Question: We are evaluating CodenameOne to adopt it as our platform.
In the Showcase App, the menu buttons layout gets broken (button smaller than the image) after changing to some Themes like the "Leather".
Tested on Samsung A5.
Is it an application or platform problem? And can you fix it?
Problem screenshot:

(not enough reputation yet to post images)
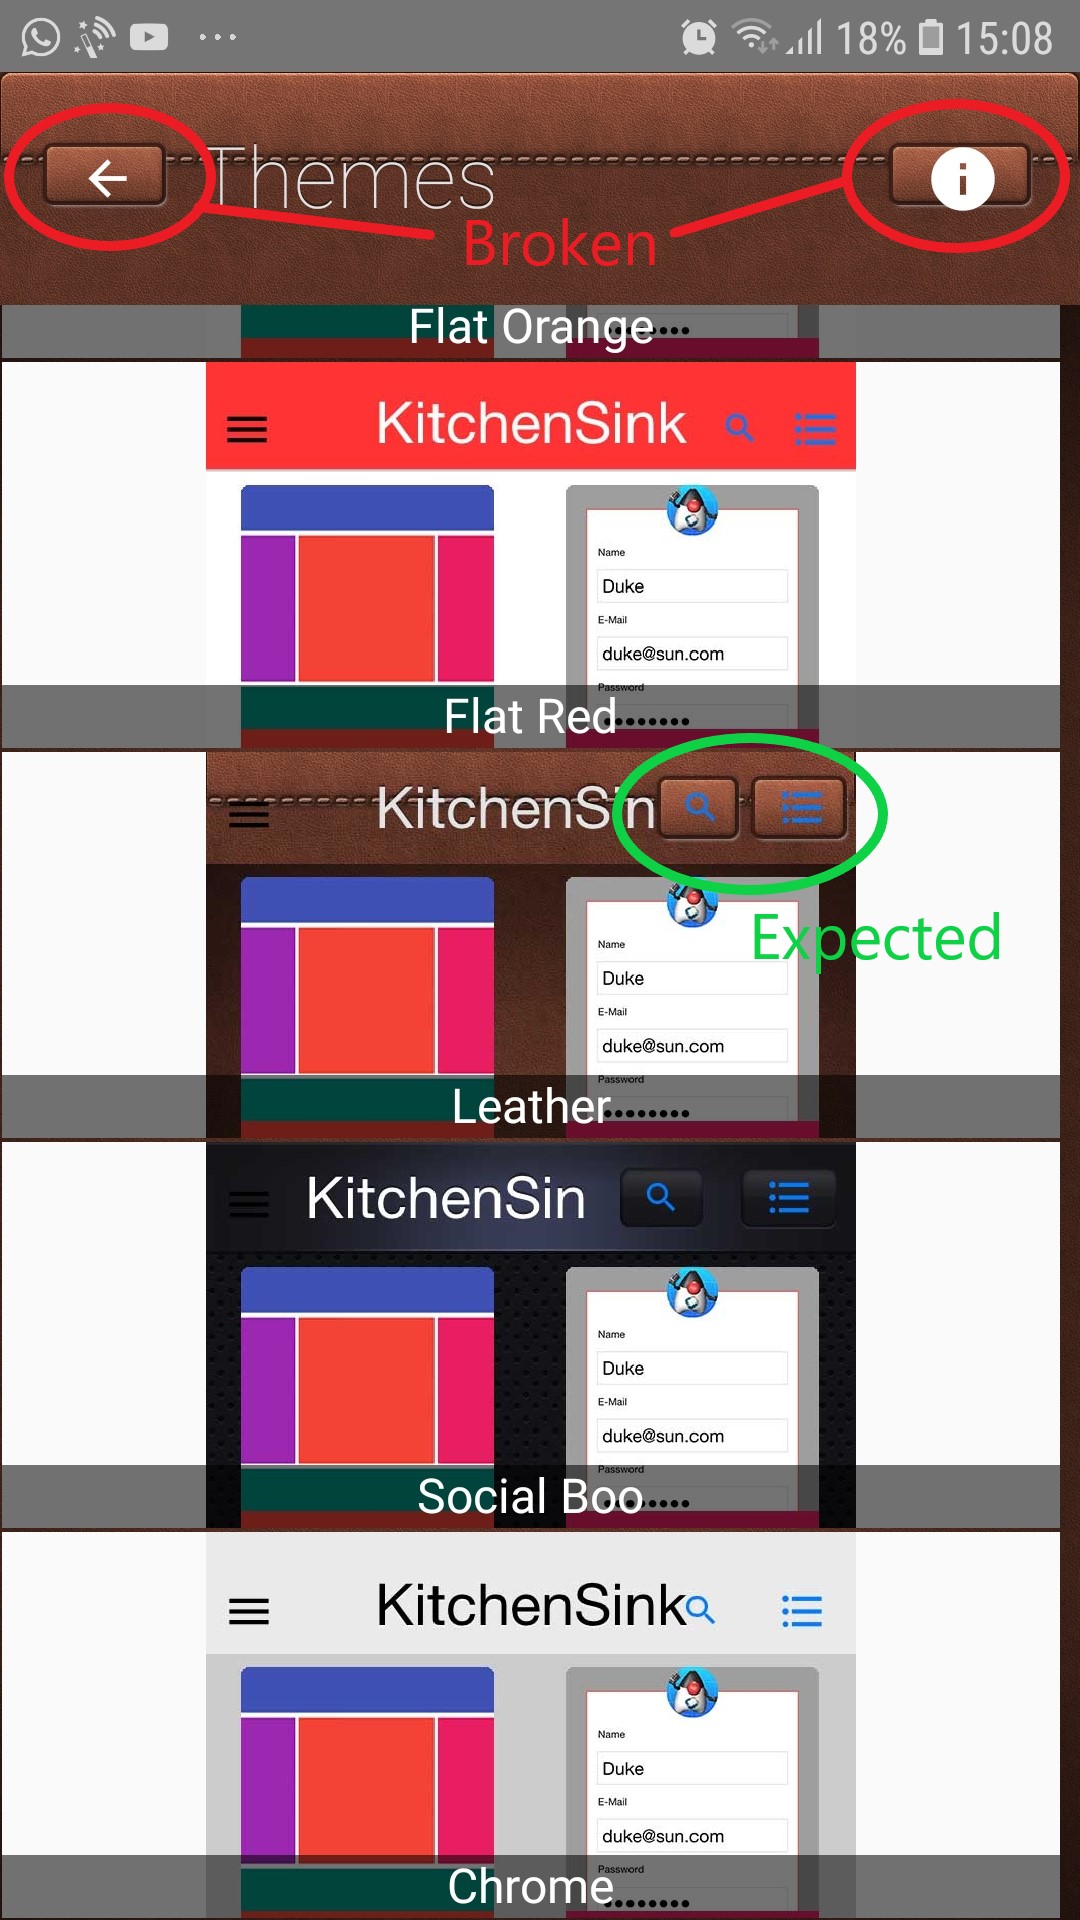
Answer: The leather theme is a legacy from circa 2014. We don't maintain it because it's gone out of vogue with current flat design styling. We haven't updated the kitchen sink either for 3 years too, since we're more focused on apps such as build.
2014 predated iOS 7 which changed a lot of details about the treatment of the status bar. That means the theme needs to be updated but because it's so full of images it's a bit of a pain. We chose to leave it there with the quirks since it shows off the versatility rather nicely although it's pretty much out of date.